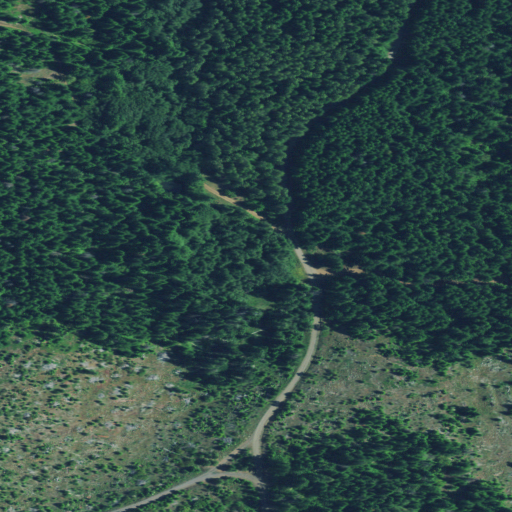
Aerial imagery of plain(s) in Oregon named Round Prairie containing evergreen forest, shrub, grassland, and woody wetlands